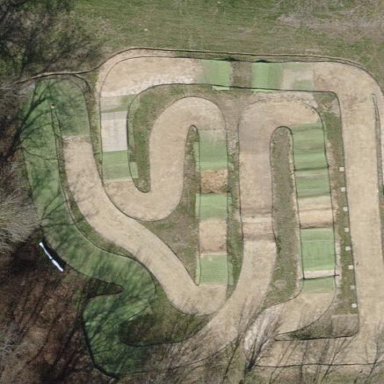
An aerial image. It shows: Raceway with dirt surface.